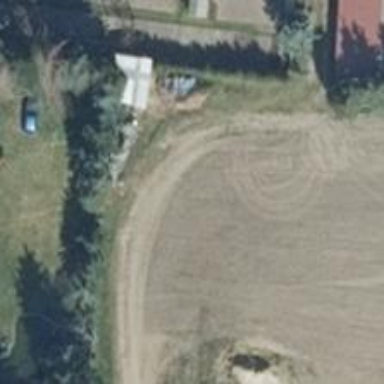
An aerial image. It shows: Agricultural vehicle track with ground surface of grade 4.